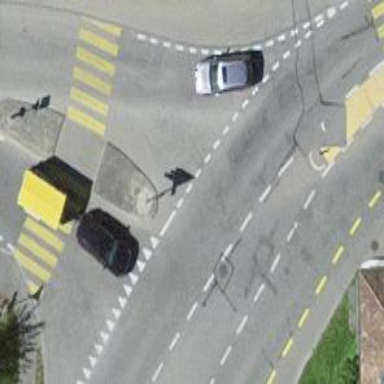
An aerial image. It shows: Road with "give way" sign.